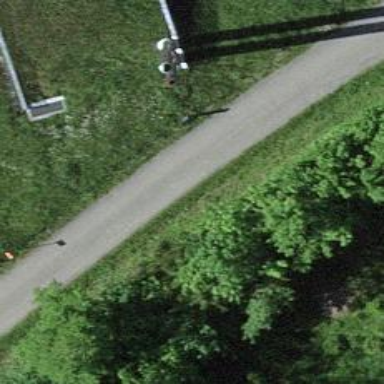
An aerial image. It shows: Pipeline marker.